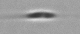
Label: Cylindrotheca_morphotype1